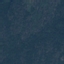
Label: Forest